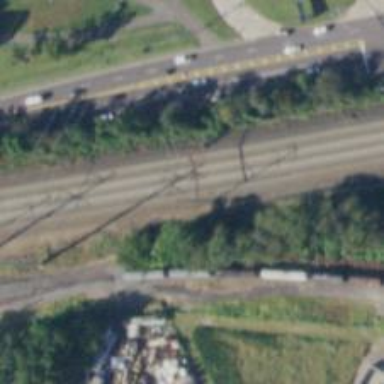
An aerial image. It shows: Railway track with contact line for electrification.